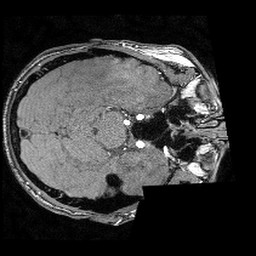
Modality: angio
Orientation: axial
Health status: ill
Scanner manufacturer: philips
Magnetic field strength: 3 T
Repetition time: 0.01819 s
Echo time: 0.003379 s